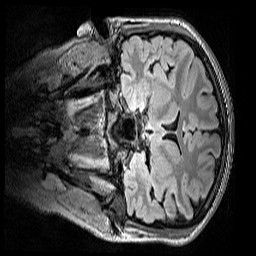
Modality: FLAIR
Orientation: coronal
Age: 10
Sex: female
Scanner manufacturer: siemens
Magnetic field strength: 3 T
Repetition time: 5 s
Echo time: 0.388 s